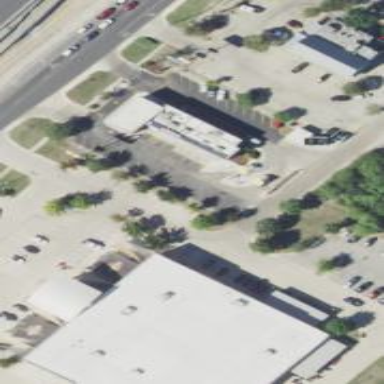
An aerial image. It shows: Retail area.